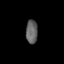
Tissue: prostate
Cell type: Fibroblasts
Senescence score: 0.7259
Nuclear area (px): 272
Mean DAPI intensity: 97.651